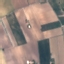
Land use / land cover class: PermanentCrop